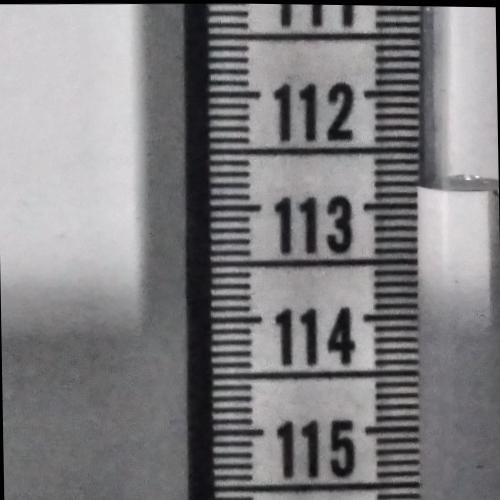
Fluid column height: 112.8 cm